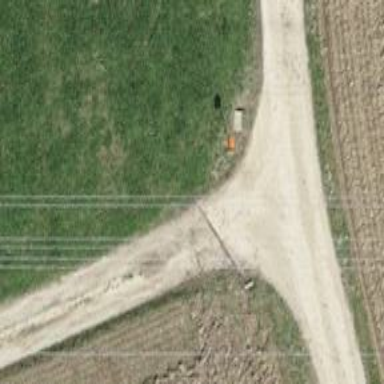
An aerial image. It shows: Aerial marker.